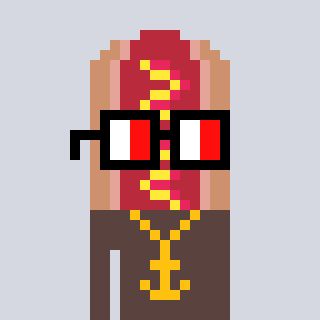
a pixel art character with square glasses with black frames and red eyes, a hotdog-shaped head and a darkbrown-colored body on a cool background